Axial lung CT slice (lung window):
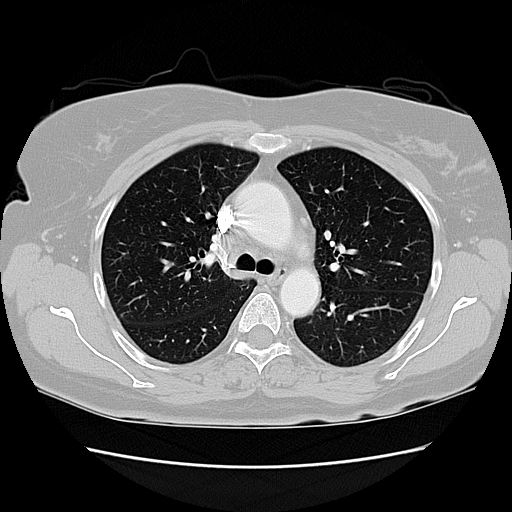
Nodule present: no